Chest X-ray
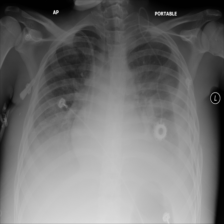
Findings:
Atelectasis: negative
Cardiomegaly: negative
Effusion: positive
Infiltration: negative
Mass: negative
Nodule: negative
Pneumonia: negative
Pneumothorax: negative
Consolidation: negative
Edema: negative
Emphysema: negative
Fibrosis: negative
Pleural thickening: negative
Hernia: negative